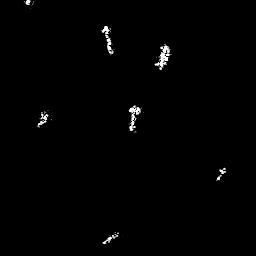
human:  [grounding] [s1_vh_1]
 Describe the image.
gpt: In the satellite image, there is  <ref>1 small ship </ref> <box>[[12, 43, 19, 50, 0]]</box> located at left,  <ref>1 small ship </ref> <box>[[49, 40, 55, 52, 0]]</box> located at center,  <ref>1 small ship </ref> <box>[[38, 89, 47, 95, 0]]</box> located at bottom,  <ref>2 medium ship </ref> <box>[[59, 15, 66, 27, 0], [38, 8, 44, 21, 0]]</box> located at top,  <ref>1 small ship </ref> <box>[[83, 64, 88, 71, 0]]</box> located at right.